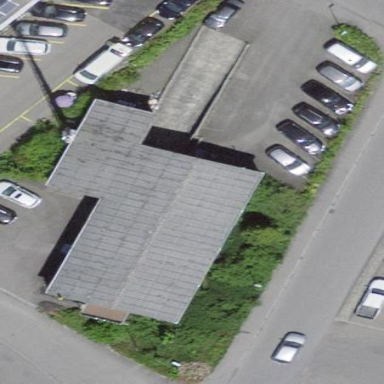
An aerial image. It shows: Building.